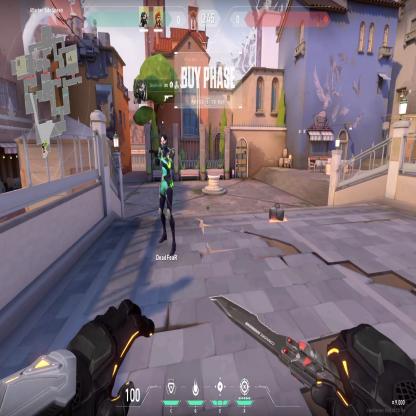
Label: dropped spike ; teammate